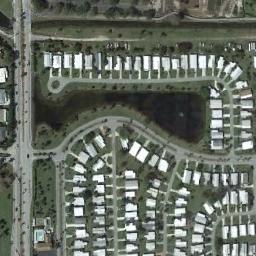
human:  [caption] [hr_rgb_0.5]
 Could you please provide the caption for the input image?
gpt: The mobile home park is on the grass next to the road .

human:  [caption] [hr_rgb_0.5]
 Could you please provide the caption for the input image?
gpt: Many buildings of different shapes and sizes are in mobile home parks .

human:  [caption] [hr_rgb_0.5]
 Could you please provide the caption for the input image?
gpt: The mobile home park has lots of neatly arranged white mobile homes and a lake .

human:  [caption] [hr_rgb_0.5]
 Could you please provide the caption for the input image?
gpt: The roof of most mobile homes is white .

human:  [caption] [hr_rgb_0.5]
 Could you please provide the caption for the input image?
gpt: There are many white buildings around a lake in the mobile home park .